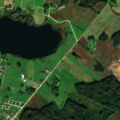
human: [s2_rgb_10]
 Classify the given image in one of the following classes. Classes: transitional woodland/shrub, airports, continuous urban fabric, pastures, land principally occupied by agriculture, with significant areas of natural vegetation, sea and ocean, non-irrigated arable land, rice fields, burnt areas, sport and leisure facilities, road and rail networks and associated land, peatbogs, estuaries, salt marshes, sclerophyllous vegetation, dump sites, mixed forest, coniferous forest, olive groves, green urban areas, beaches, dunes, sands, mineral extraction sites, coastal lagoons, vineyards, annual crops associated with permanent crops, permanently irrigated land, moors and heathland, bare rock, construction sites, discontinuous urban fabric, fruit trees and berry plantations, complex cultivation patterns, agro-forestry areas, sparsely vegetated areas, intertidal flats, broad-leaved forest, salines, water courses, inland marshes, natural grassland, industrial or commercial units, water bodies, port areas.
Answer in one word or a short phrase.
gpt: discontinuous urban fabric, non-irrigated arable land, complex cultivation patterns, land principally occupied by agriculture, with significant areas of natural vegetation, broad-leaved forest, water bodies